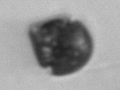
Label: Scrippsiella